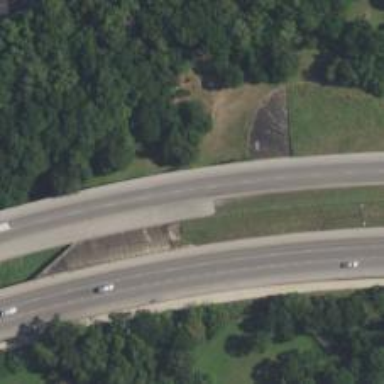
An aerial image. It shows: Motorway bridge with asphalt surface.